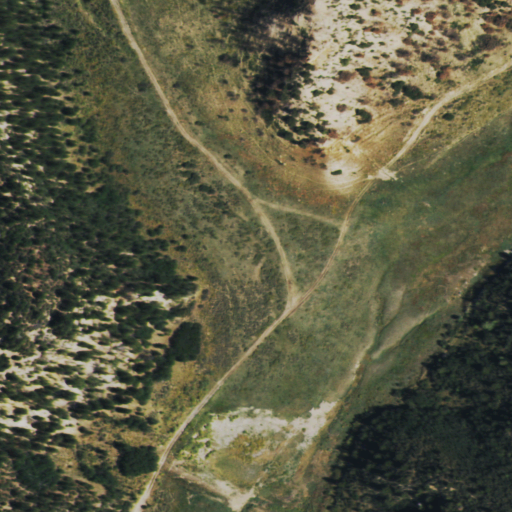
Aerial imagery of valley in Colorado named Middle Tschuddi Gulch containing shrub, evergreen forest, and grassland